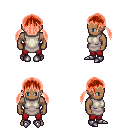
a pixel art fantasy rpg character, male body template, human, dark skin, white tunic, red pants, red twin-tailed hairstyle, metal boots, four views (front, back, left, right), 2x2 character sprite sheet, small pixel art, hard edges, no anti-aliasing